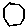
Label: hexagon